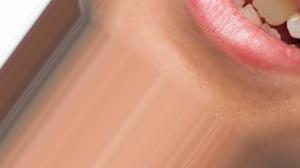
Condition: Tooth Discoloration